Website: home-depot
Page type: customer-info-address
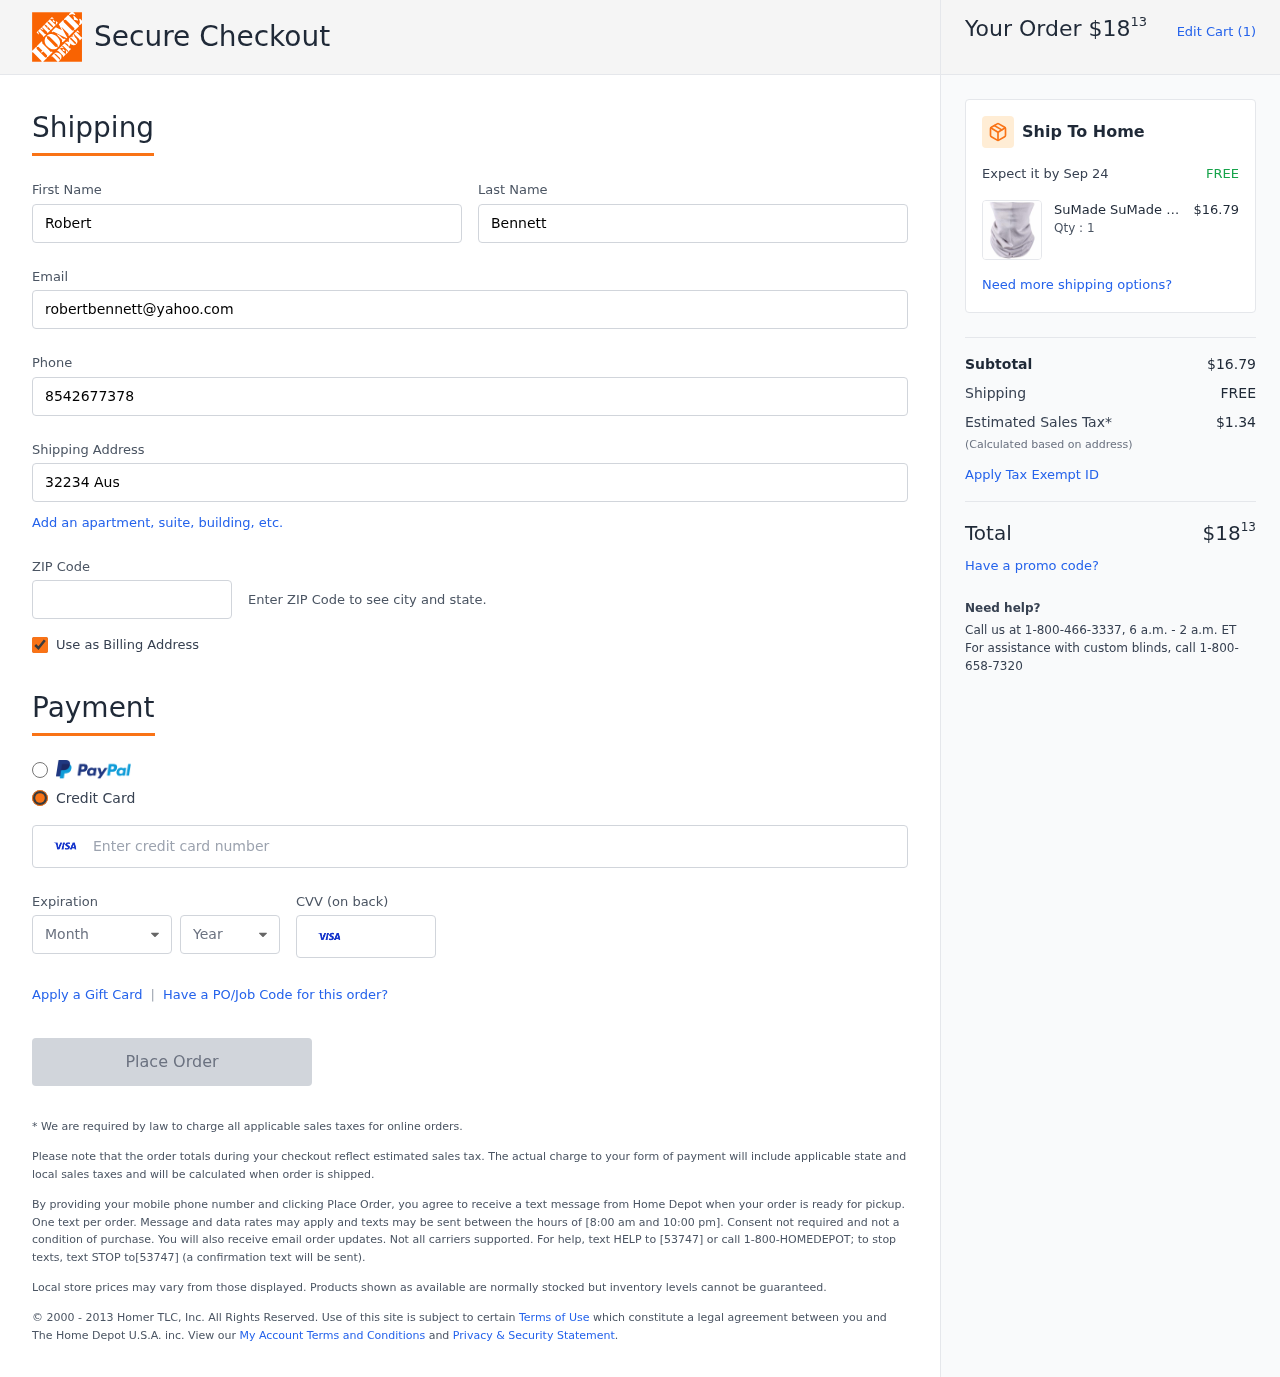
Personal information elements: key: PII_CARD_CVV
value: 591
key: PII_CARD_EXPIRY_MONTH
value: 12
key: PII_CARD_EXPIRY_YEAR
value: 29
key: PII_CARD_NUMBER
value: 4592 9052 3176 1186
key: PII_EMAIL
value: robertbennett@yahoo.com
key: PII_FIRSTNAME
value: Robert
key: PII_LASTNAME
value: Bennett
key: PII_PHONE
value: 8542677378
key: PII_POSTCODE
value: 44731
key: PII_STREET
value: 32234 Austin Rapids
Product elements: key: PRODUCT1_BRAND
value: SuMade
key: PRODUCT1_NAME
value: SuMade Unisex Headwear Face Cover Headband Magic Scarf Neck Gaiter Bandanas
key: PRODUCT1_NAME
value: SuMade Unisex Headwe...
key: PRODUCT1_PRICE
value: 16.79
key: PRODUCT1_QUANTITY
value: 1
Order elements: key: ORDER_TOTAL
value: $1813
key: ORDER_NUM_ITEMS
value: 1
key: ORDER_DELIVERY_DATE
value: Sep 24
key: ORDER_SUBTOTAL
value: $16.79
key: ORDER_SHIPPING_COST
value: FREE
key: ORDER_TAX
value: $1.34